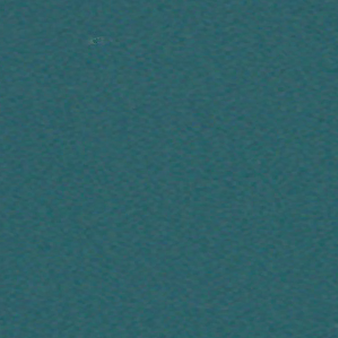
Label: other